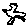
Label: bird